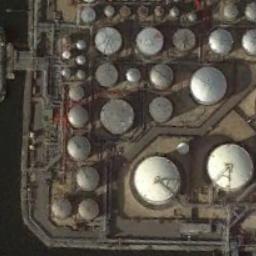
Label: storage_tank